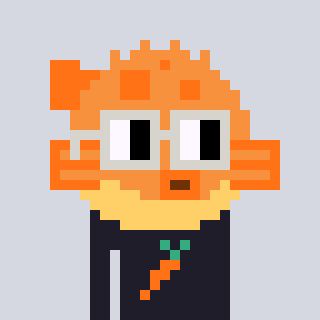
a pixel art character with square light gray glasses, a pufferfish-shaped head and a grayscale-colored body on a cool background